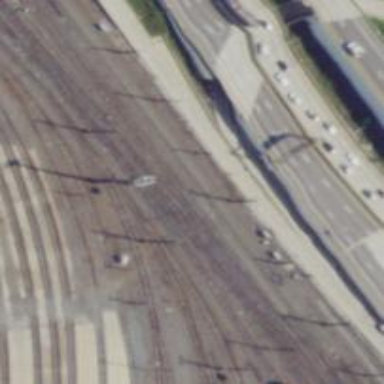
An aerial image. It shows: Railway track with contact line for electrification.